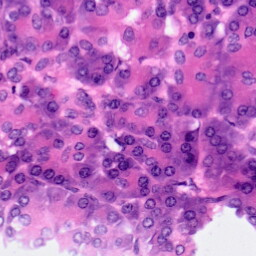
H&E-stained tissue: Pancreatic